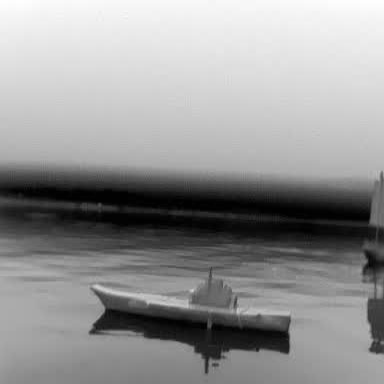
There is a sailboat in the infrared image.